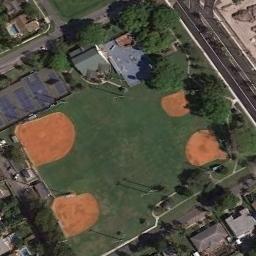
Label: baseball_diamond